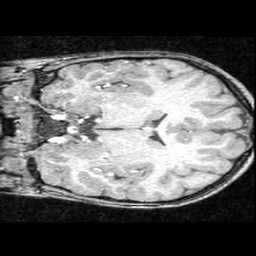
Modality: T1w
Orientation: coronal
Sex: female
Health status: ill
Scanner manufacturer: ge
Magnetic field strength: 1.5 T
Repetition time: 21 s
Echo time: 0.008 s